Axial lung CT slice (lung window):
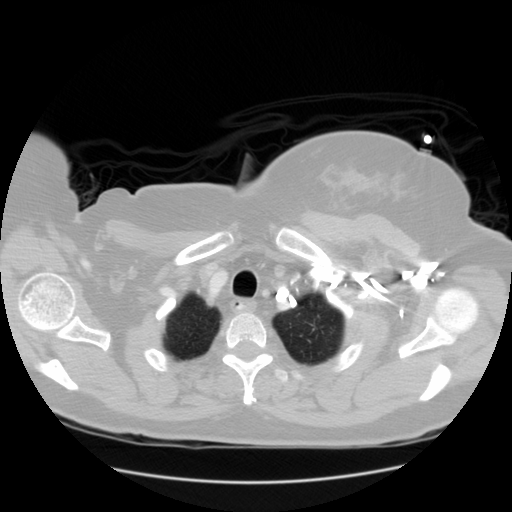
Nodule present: no